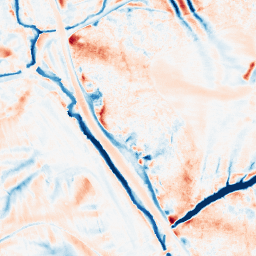
Category: edge_preserving
Decomposition family: median
Decomposition parameters: size: 21
Upsampling method: quintic
Upsampling parameters: scale: 2
Upsampling scale: 2